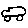
Label: car